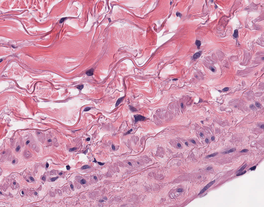
Tumor epithelial tissue: no
Tumor-associated stroma tissue: yes
Normal tissue: no